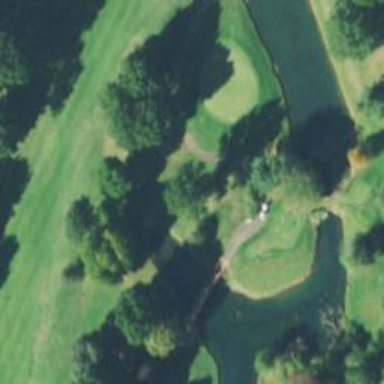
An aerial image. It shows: Path for both road and golf.